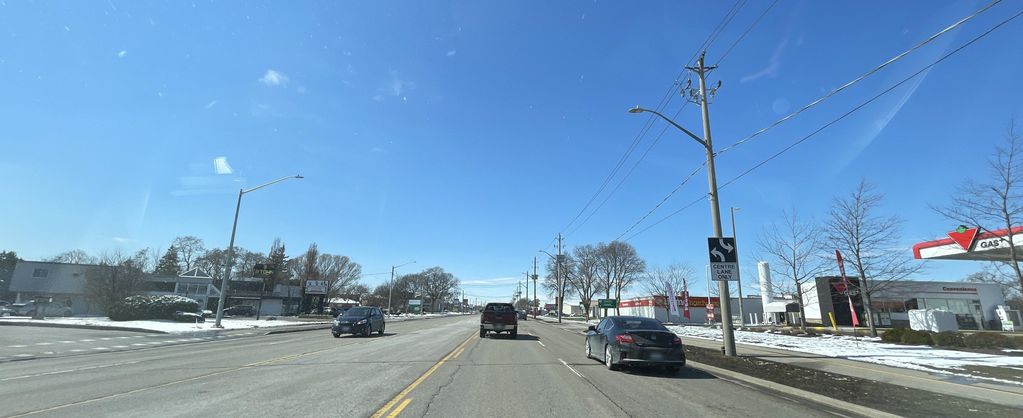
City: kitchener-waterloo